Interaction volume radius: 10 \u00c5
Interaction volume height: 35 \u00c5
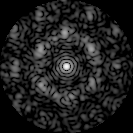
Disorder parameter: 0.6765